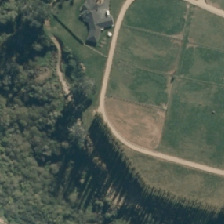
Land cover: indigenous_forest